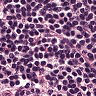
Metastatic tissue present: no